Question: Netbeans 8 by default shows indent guide lines (light gray dotted vertical lines). How can I turn that feature off?

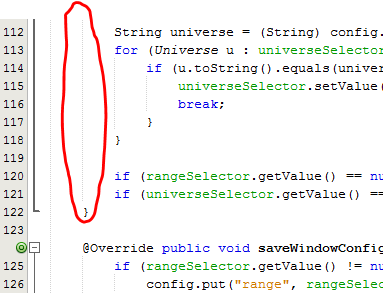
Answer: This can be turned off in menu: View > Show Indent Guide Lines. More about configuring the indent lines in the <URL>.
> The Guide Lines are dotted lines drawn every tab size before a character on the line. They are shown by default. You can turn off feature in menu View-Show Indent Guide Lines. To change line's color go to Options-Font&Colors-Highlighting-Indent Guide Lines.